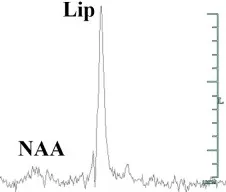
Long echo time spectra. TE=144ms). Cho, choline compounds; Lip, lipid; NAA, N-acetyl-aspartate.
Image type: chart (chart)